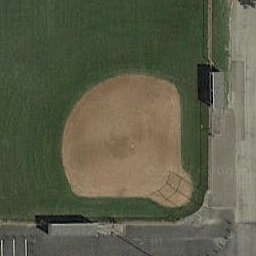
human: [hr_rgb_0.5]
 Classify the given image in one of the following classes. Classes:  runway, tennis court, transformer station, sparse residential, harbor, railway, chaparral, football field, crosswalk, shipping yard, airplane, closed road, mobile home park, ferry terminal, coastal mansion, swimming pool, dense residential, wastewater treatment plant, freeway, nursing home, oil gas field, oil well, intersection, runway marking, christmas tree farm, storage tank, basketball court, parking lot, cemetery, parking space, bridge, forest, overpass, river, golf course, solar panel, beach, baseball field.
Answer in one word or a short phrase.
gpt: baseball field